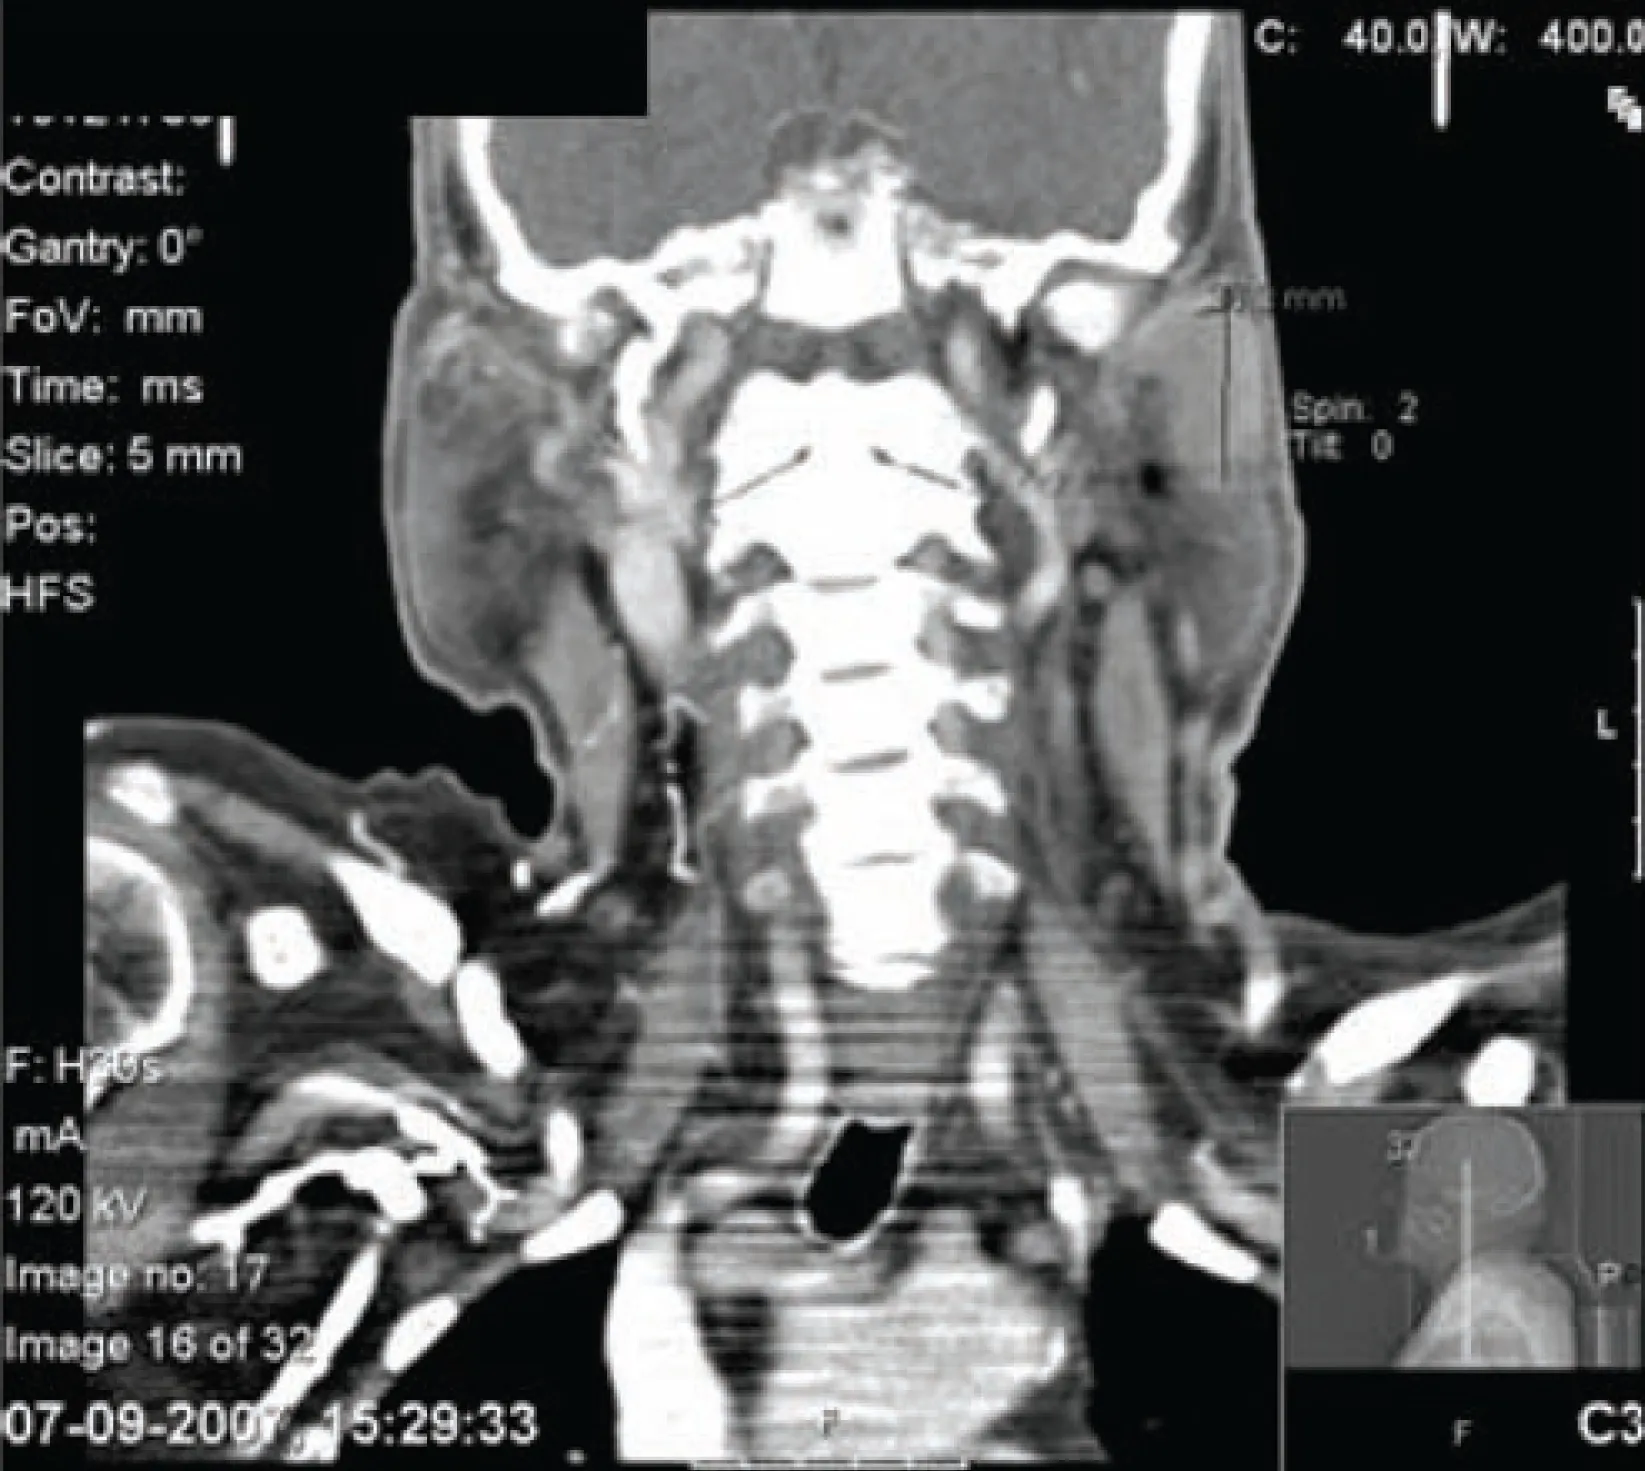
Cervical TC scan.
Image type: radiology (ct)